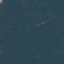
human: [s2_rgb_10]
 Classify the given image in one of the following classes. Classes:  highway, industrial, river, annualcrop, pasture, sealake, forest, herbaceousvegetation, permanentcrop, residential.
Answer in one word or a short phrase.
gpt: Forest